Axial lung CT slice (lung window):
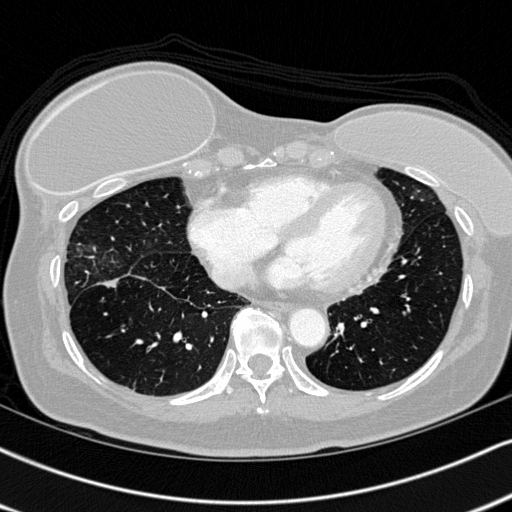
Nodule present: no